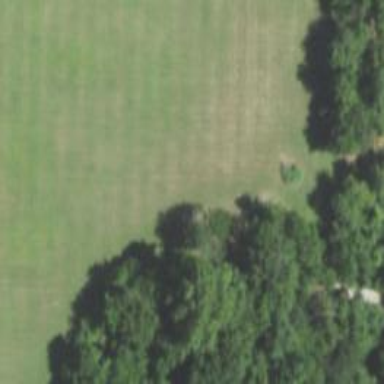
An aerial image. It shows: Disc golf hole.